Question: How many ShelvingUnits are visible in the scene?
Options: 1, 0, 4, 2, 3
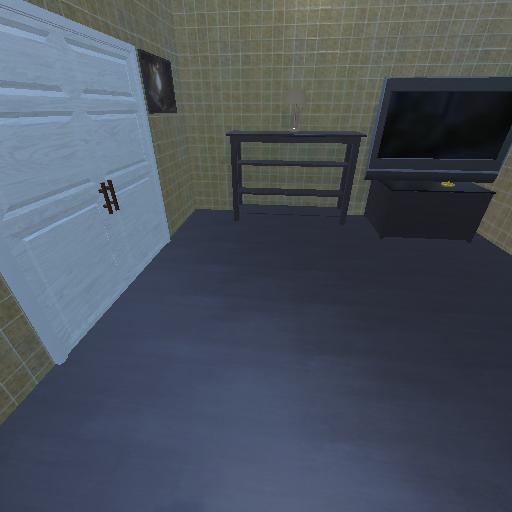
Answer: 1